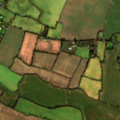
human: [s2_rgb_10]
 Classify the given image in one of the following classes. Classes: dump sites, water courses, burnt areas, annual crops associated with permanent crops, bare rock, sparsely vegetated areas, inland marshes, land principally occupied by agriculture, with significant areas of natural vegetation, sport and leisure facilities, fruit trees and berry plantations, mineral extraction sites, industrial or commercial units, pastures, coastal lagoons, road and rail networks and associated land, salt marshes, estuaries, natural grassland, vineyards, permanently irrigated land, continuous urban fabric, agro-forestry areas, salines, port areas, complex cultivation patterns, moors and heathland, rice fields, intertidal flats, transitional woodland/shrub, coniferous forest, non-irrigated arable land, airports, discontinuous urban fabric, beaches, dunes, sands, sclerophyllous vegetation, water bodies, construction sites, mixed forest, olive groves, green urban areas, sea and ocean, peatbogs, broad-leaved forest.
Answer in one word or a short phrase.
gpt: non-irrigated arable land, pastures